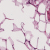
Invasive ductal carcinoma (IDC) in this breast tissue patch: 0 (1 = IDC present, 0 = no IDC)